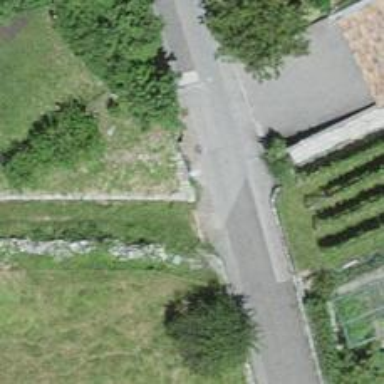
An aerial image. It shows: Lamppost for support.